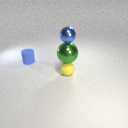
small blue metal sphere above small yellow rubber sphere